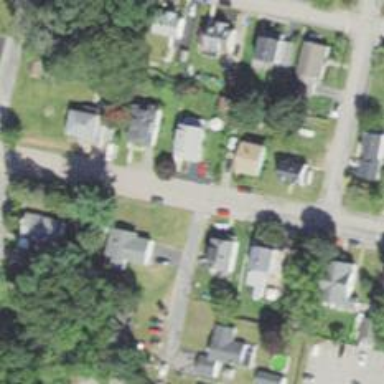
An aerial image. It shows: Residential driveway designated as service road.